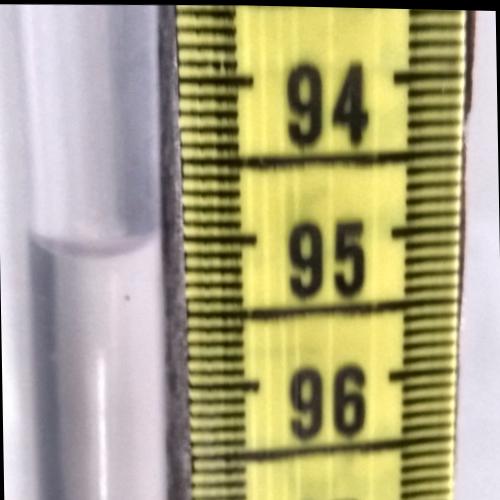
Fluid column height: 95.1 cm